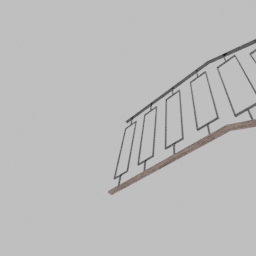
Label: architecture